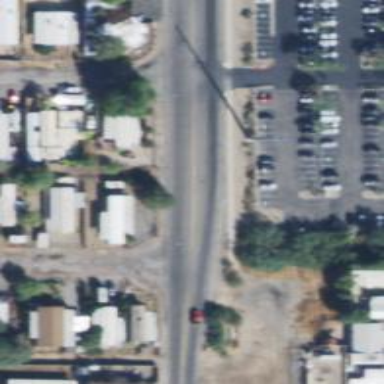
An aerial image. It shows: Alleyway designated as service road.